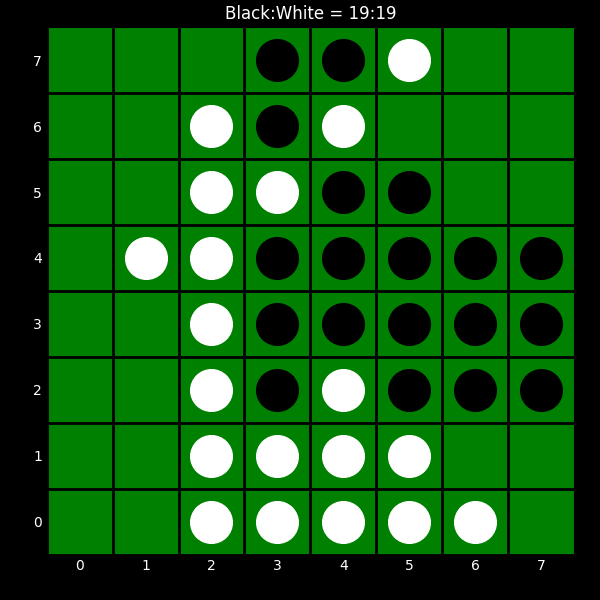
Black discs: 19
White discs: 19